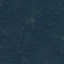
Label: Forest